【题型】解答题　【知识点】平面几何　【难度】medium
已知：如图, 在四边形 $ABCD$ 中, $AB // CD$, 对角线 $AC$ 平分 $\angle DAB$, 点 $O$ 是 $AC$ 上一点, 以 $OA$ 为半径的 $\odot O$ 过 $B,D$ 两点。

(1) 求证：四边形 $ABCD$ 是菱形；

(2) 设 $\odot O$ 与 $AC$ 交于点 $E$, 连接 $DE$ 并延长, 交 $AB$ 的延长线于点 $F$, 若 $AB^2 = AC \cdot EC$, 求证：$AE = EF$。
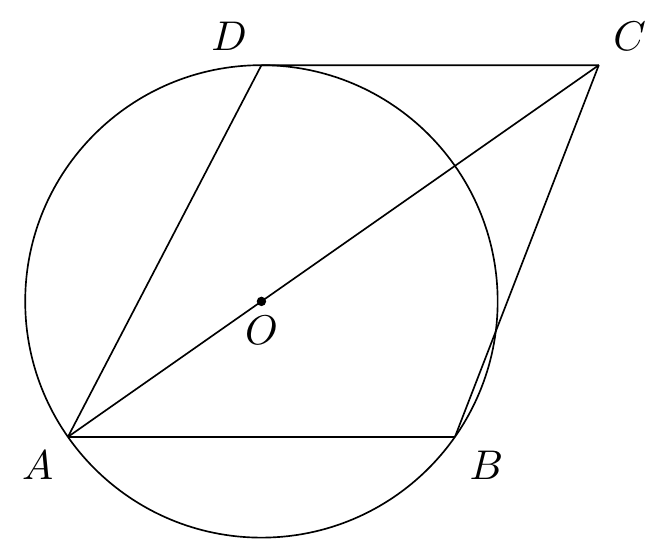
【解答】
解：(1)证明：设 $AC$ 与 $\odot O$ 的交点为点 $E$, 连接 $BE$、$DE$。

$\because AE$ 为 $\odot O$ 的直径,

$\therefore \angle ABE = \angle ADE = 90^\circ$,

$\because AC$ 平分 $\angle DAB$,

$\therefore \angle BAE = \angle DAE$,

又 $\because AE = AE$,

$\therefore \triangle ABE \cong \triangle ADE$ (AAS),

$\therefore AB = AD$,

$\because AB // CD$,

$\therefore \angle BAC = \angle DCA$,

$\because \angle DAC = \angle DCA$,

$\therefore AD = CD$,

$\therefore AB = CD$,

$\because AB // CD$,

$\therefore$ 四边形 $ABCD$ 为平行四边形,

$\because AB = AD$,

$\therefore$ 四边形 $ABCD$ 是菱形；

(2)证明：$\because$ 四边形 $ABCD$ 是菱形,

$\therefore AB = CB$,

$\therefore \angle BAC = \angle BCA$,

$\because AB^2 = AC \cdot EC$,

$\therefore \frac{AB}{CE} = \frac{AC}{AB}$,

$\therefore \frac{AB}{CE} = \frac{AC}{CB}$,

$\because \angle BAC = \angle BCA$,

$\therefore \triangle ABC \sim \triangle CEB$,

$\therefore \angle ACB = \angle CBE$,

$\therefore \angle BAC = \angle ACB = \angle CBE$,

$\therefore \angle AEB = \angle ACB + \angle CBE$,

$\therefore \angle AEB = 2\angle ACB = 2\angle BAC$,

$\because \angle ABE = 90^\circ$,

$\therefore \angle BAE + \angle AEB = 90^\circ$,

即 $3\angle BAE = 90^\circ$,

$\therefore \angle BAE = 30^\circ$,

$\therefore \angle AEB = 60^\circ$,

$\because \triangle ABE \cong \triangle ADE$,

$\therefore \angle AED = \angle AEB = 60^\circ$,

$\therefore \angle AEF = 180^\circ - \angle AED = 180^\circ - 60^\circ = 120^\circ$,

$\therefore \angle F = 180^\circ - \angle AEF - \angle EAB =180^\circ - 120^\circ - 30 ^\circ = 30^\circ$,

$\therefore \angle EAF = \angle F$,

$\therefore AE = EF$。
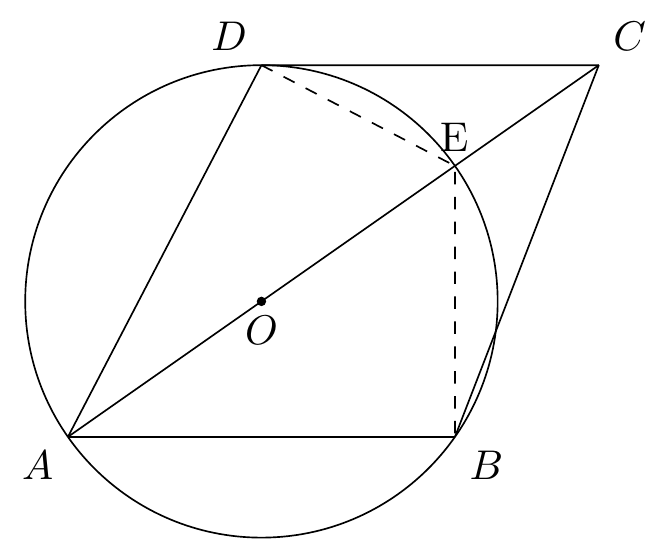
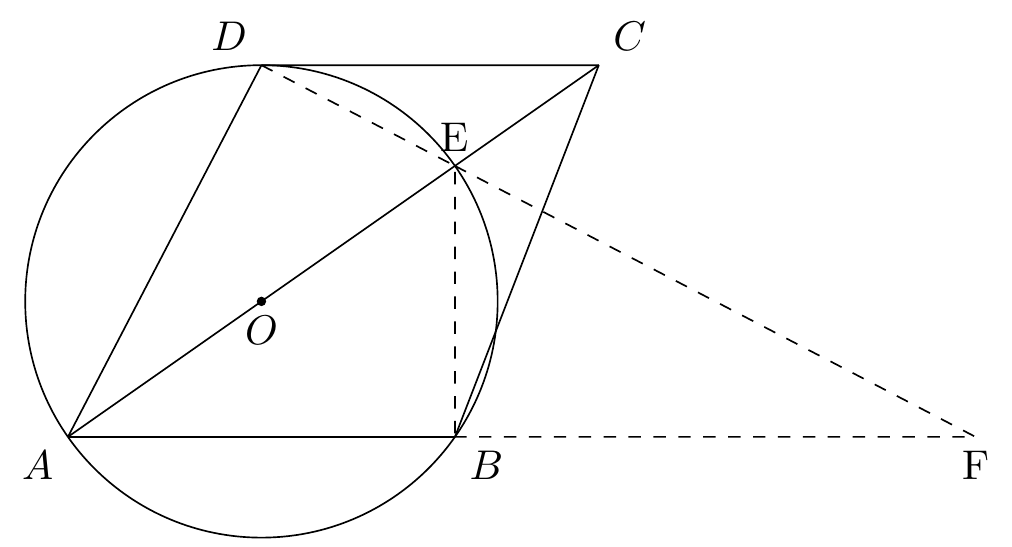